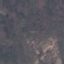
Land use / land cover class: HerbaceousVegetation